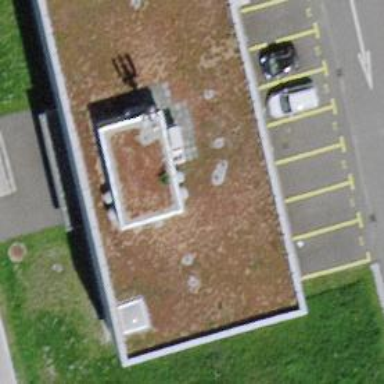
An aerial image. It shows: Government office.